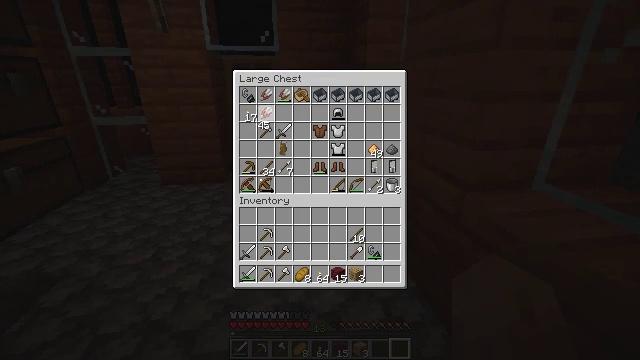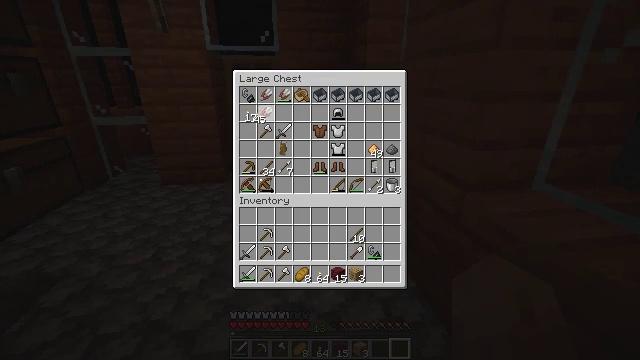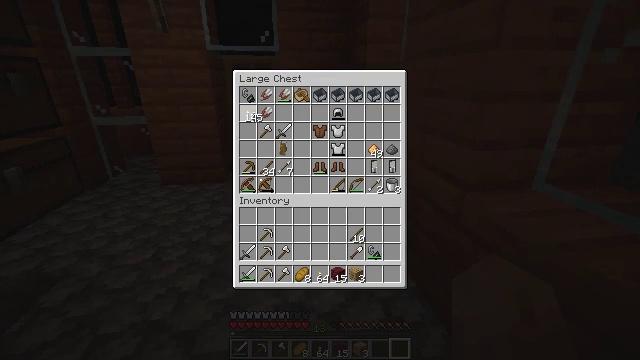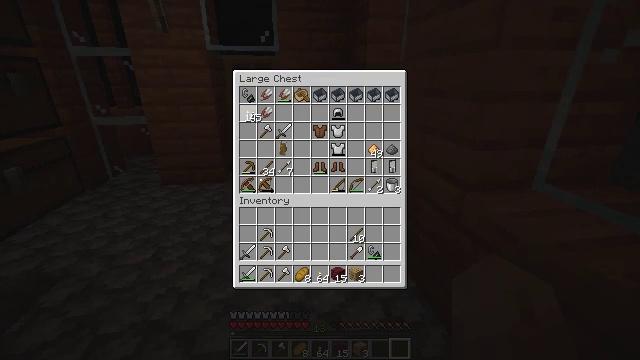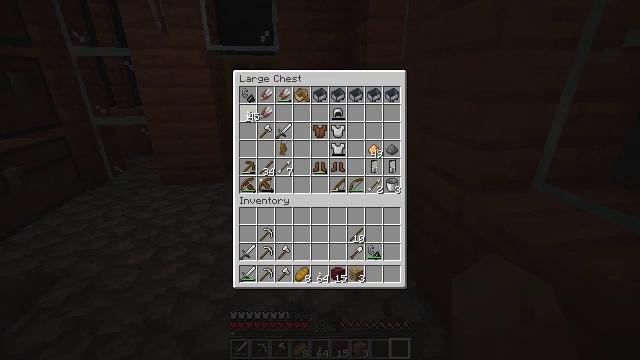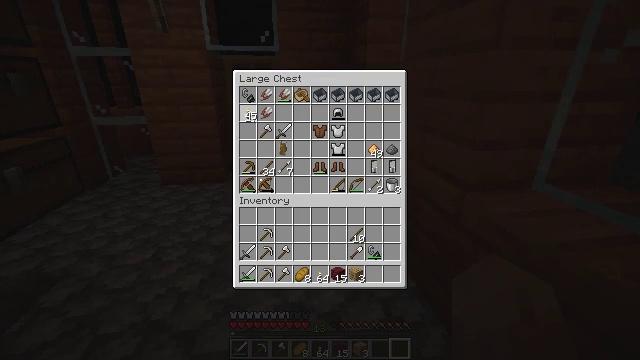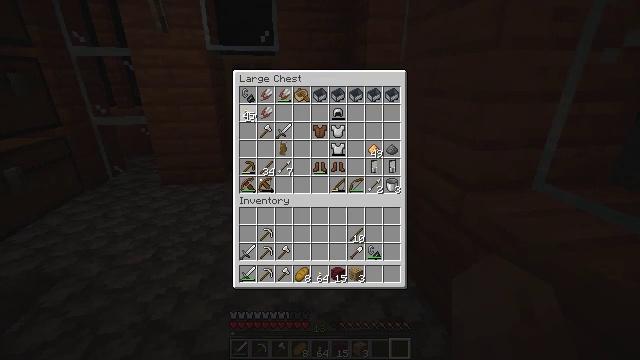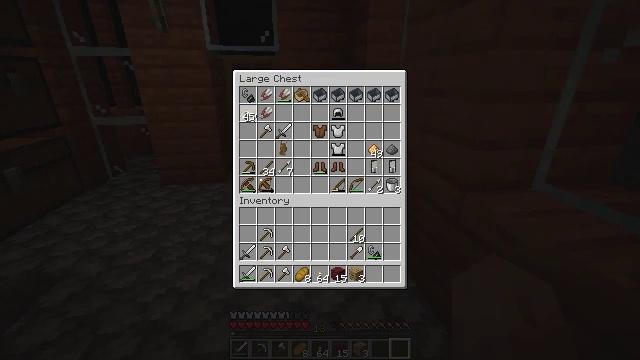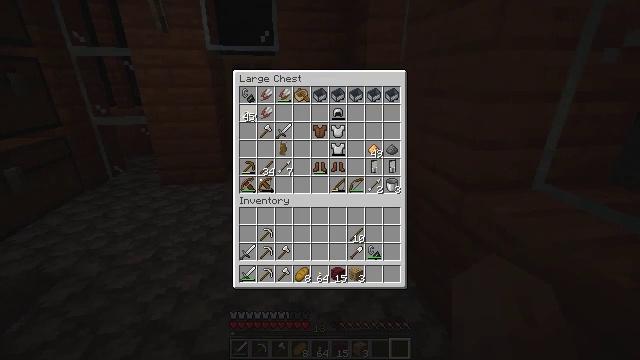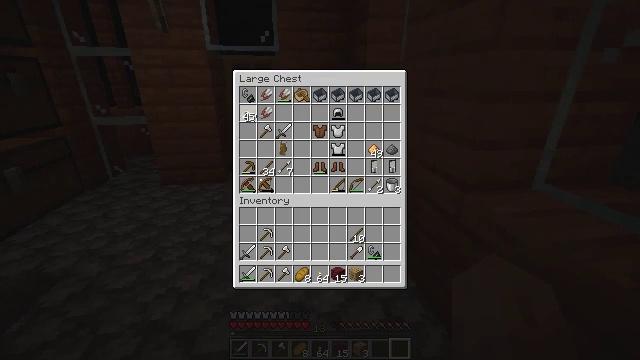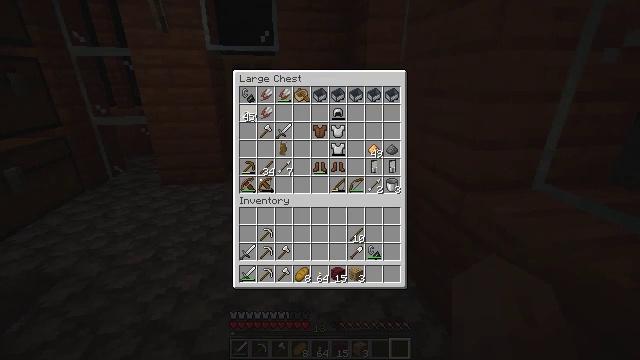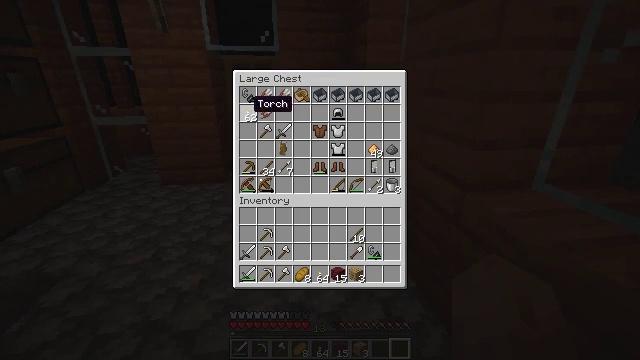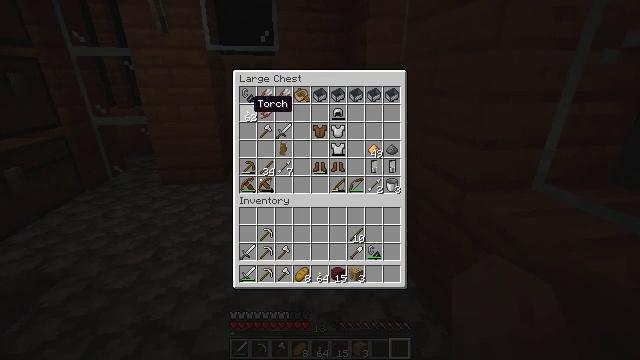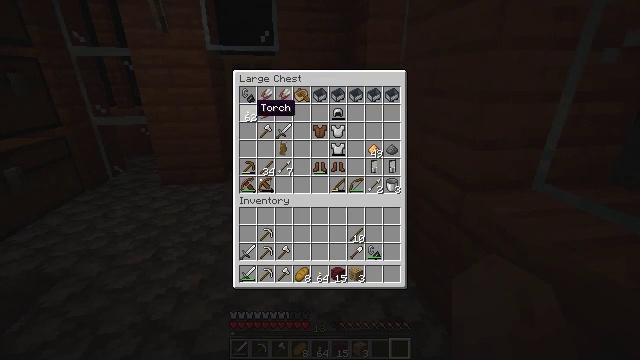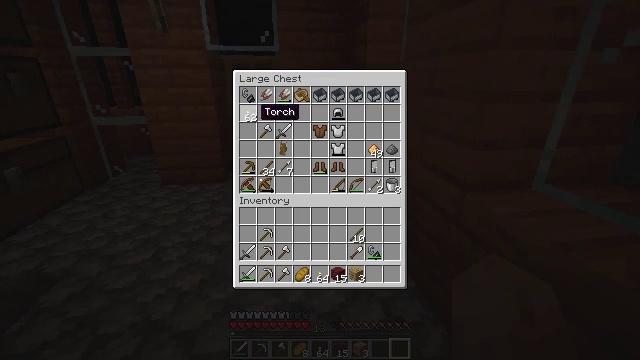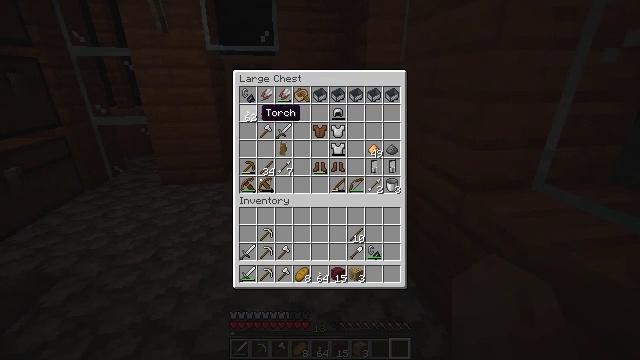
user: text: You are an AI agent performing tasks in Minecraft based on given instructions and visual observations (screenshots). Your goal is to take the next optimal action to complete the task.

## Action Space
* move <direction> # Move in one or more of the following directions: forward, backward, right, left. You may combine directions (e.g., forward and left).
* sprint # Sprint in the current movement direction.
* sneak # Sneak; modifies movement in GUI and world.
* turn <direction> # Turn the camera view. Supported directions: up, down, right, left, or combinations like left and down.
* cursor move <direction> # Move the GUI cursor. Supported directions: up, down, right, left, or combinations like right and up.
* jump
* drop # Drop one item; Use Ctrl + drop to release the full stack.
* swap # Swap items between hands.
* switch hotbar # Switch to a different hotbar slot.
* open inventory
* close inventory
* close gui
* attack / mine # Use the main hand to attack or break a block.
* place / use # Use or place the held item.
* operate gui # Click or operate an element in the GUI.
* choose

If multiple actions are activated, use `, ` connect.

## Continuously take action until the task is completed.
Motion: motion action
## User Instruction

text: Use the crafting table to get a spectral arrow with glowstone and an arrow.
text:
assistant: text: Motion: no_op
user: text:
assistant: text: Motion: no_op
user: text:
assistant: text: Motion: no_op
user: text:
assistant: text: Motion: no_op
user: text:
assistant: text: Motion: no_op
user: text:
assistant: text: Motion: no_op
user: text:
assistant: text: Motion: no_op
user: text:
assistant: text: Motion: operate gui
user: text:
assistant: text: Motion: operate gui
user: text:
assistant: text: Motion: operate gui
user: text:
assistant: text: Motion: no_op
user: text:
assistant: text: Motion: no_op
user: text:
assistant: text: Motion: no_op
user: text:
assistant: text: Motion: no_op
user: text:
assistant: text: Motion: no_op
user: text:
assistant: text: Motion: no_op
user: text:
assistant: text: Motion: no_op
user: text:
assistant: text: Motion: no_op
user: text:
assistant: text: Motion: no_op
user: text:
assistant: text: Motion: no_op
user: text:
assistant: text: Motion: no_op
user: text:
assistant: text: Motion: no_op
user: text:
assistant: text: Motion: operate gui
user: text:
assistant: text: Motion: operate gui
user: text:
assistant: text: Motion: operate gui
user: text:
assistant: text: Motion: no_op
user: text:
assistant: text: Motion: no_op
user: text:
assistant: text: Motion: no_op
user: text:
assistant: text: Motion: no_op
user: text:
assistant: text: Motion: cursor move right and down